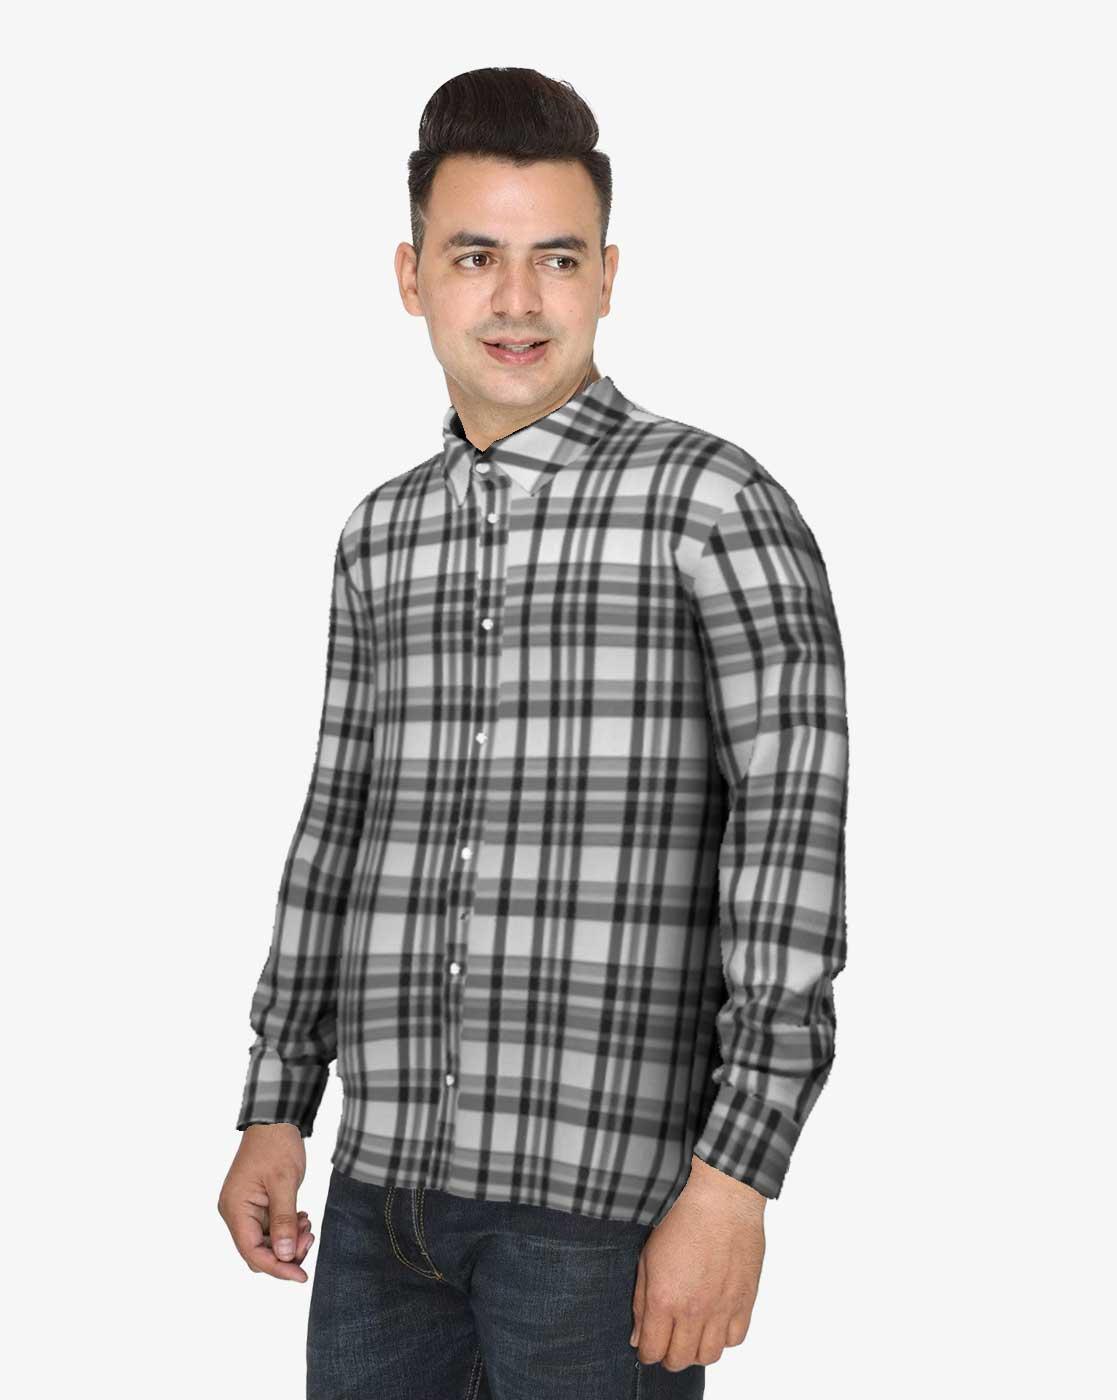
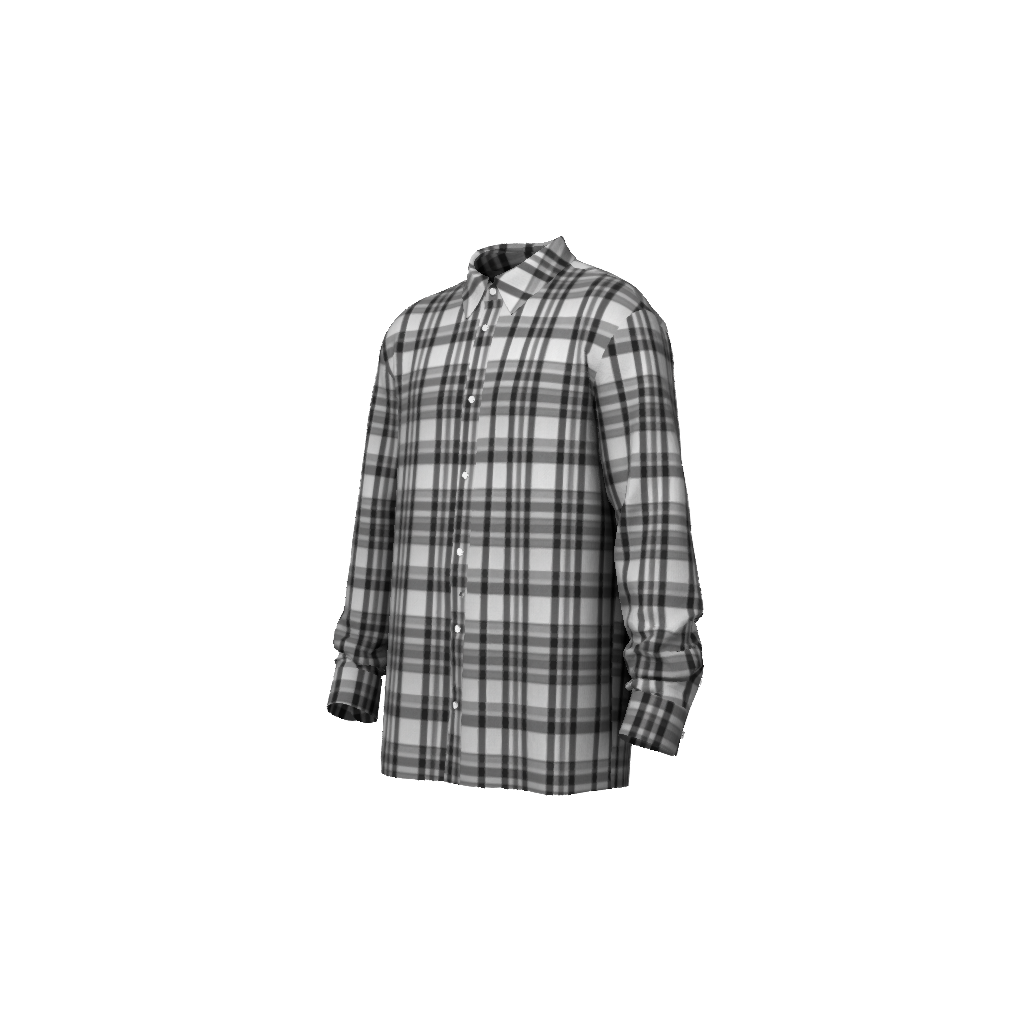
Clothing description: black regular fit plaid button up tee